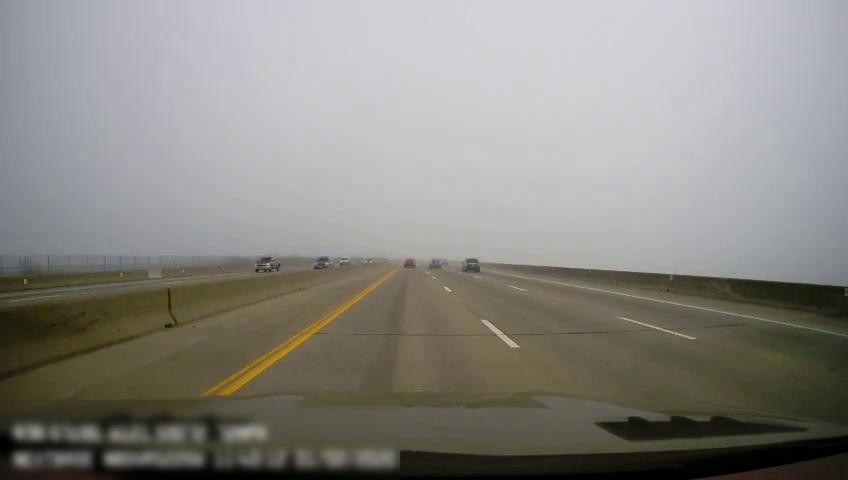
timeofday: Day
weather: Cloudy
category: Drivable Space
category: Drivable Space
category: Vehicles | Truck
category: Vehicles | Car
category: Vehicles | Car
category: Vehicles | Car
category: Vehicles | Car
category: Vehicles | Car
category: Lanes | Current Lane
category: Lanes | Current Lane
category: Lanes | Alternate Lane
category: Lanes | Alternate Lane
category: Lanes | Alternate Lane
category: Lanes | Opposite Lane
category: Lanes | Opposite Lane